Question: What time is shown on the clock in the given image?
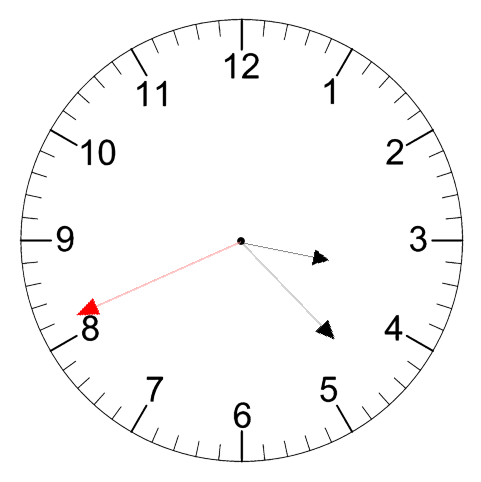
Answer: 03:22:41